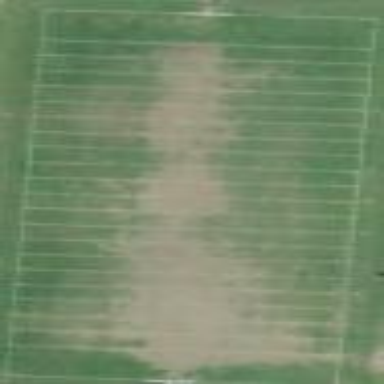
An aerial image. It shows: American football pitch for leisure and sport activities.